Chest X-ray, PA view. Patient: 26 years old, sex F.
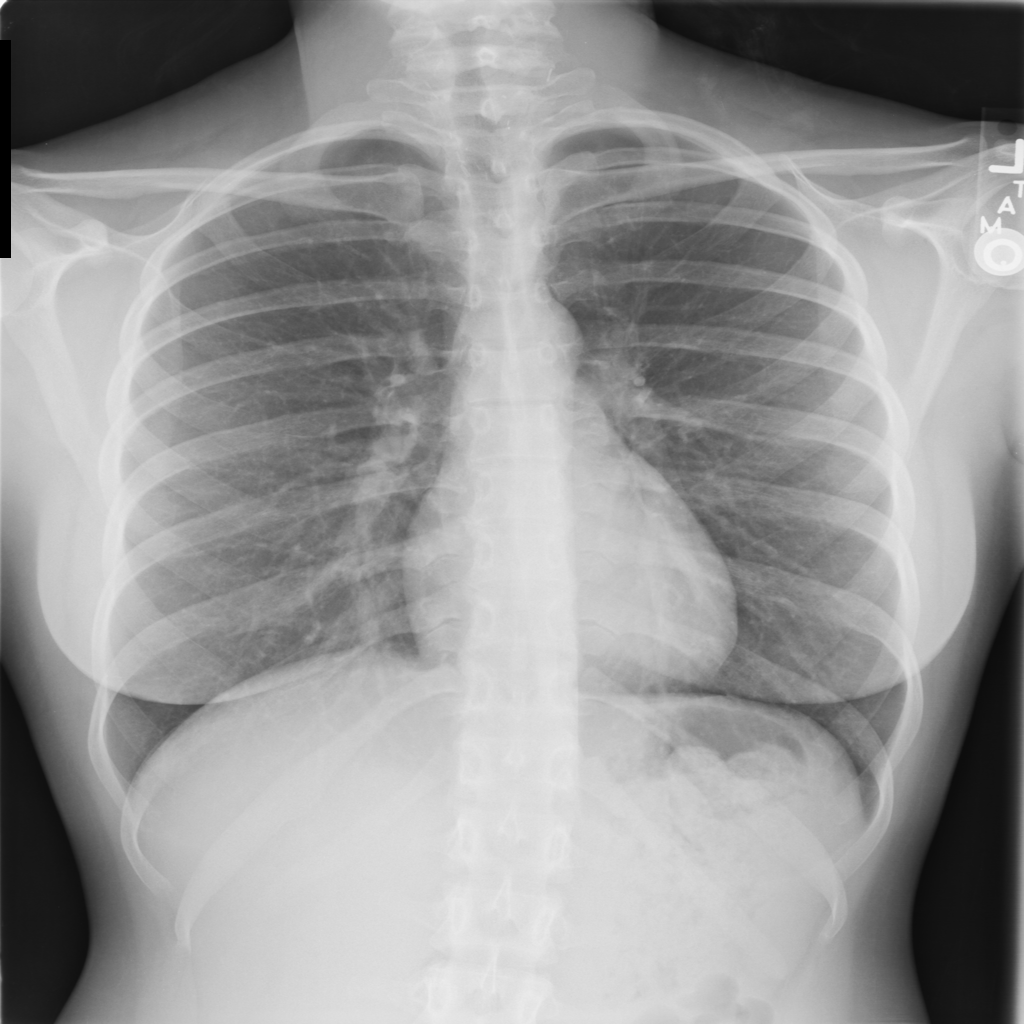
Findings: No Finding